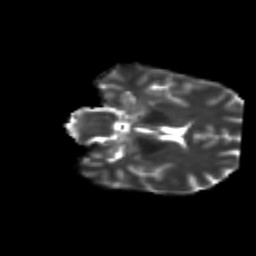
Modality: T2w
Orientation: coronal
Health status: ill
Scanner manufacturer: siemens
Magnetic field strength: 3 T
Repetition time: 6.8 s
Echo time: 0.097 s